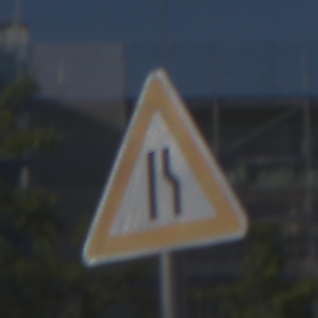
Verkehrszeichen: EinseitigVerengteFahrbahnRechts
Umgebung: Outdoor, Urban
Tageszeit: MorningAfternoon
Wetter: Clear
Licht: Natural
Jahreszeit: NotSpecified
Kontrast: HighContrast